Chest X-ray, PA view. Patient: 52 years old, sex F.
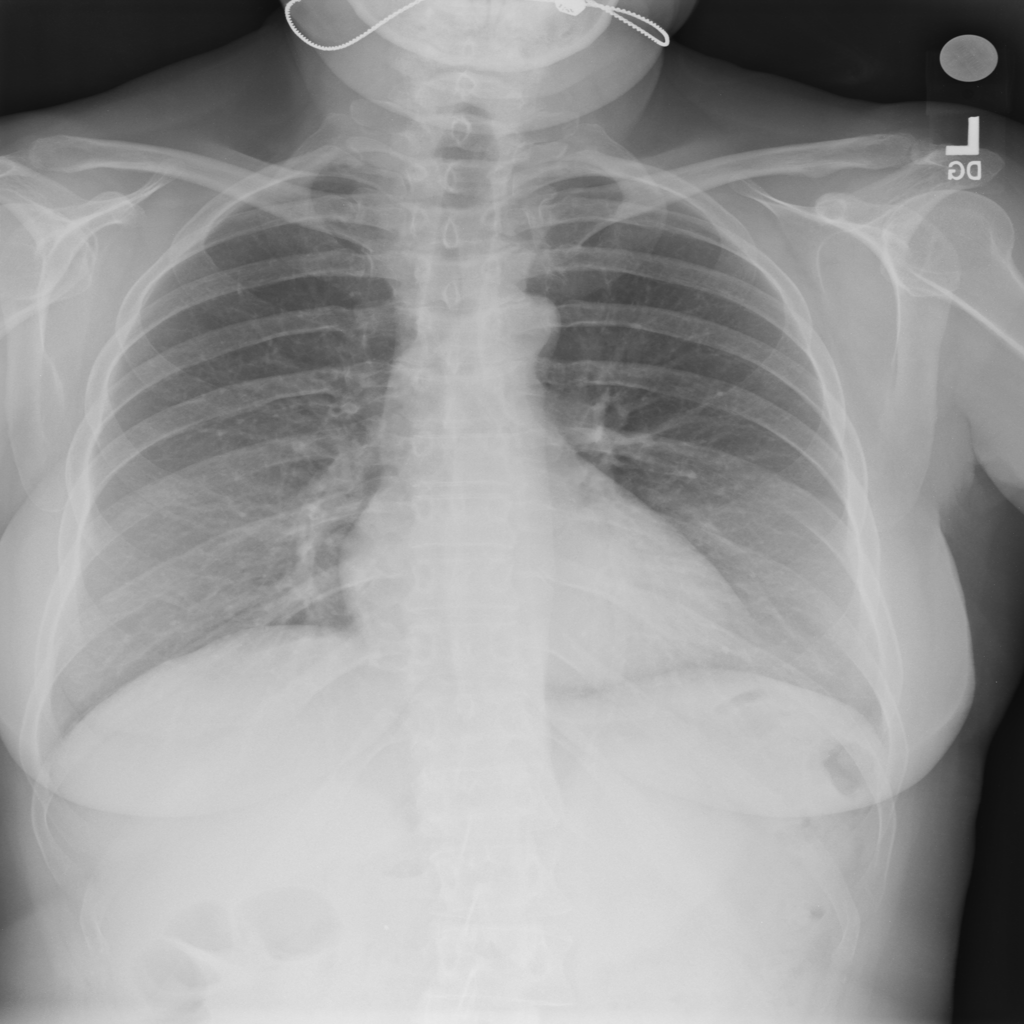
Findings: No Finding